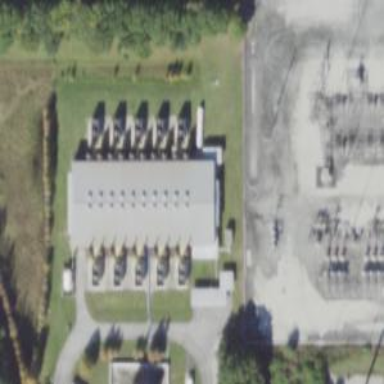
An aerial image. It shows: Generator is pictured.